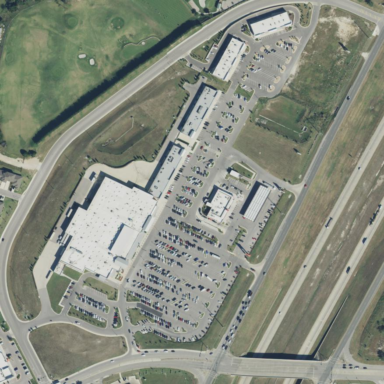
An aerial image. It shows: Retail area.